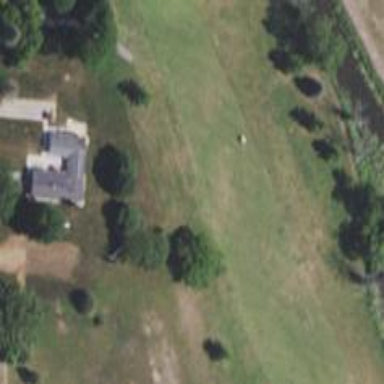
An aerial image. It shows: Golf hole.